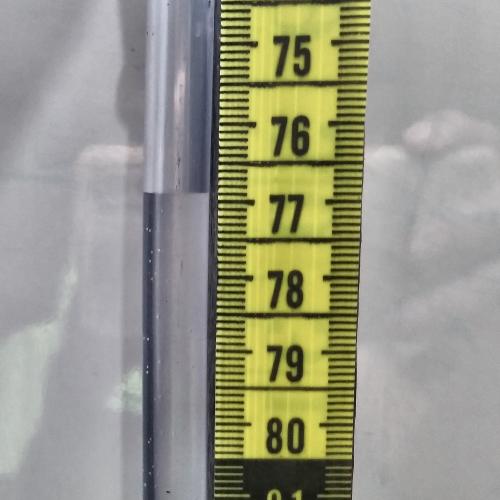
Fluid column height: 76.9 cm